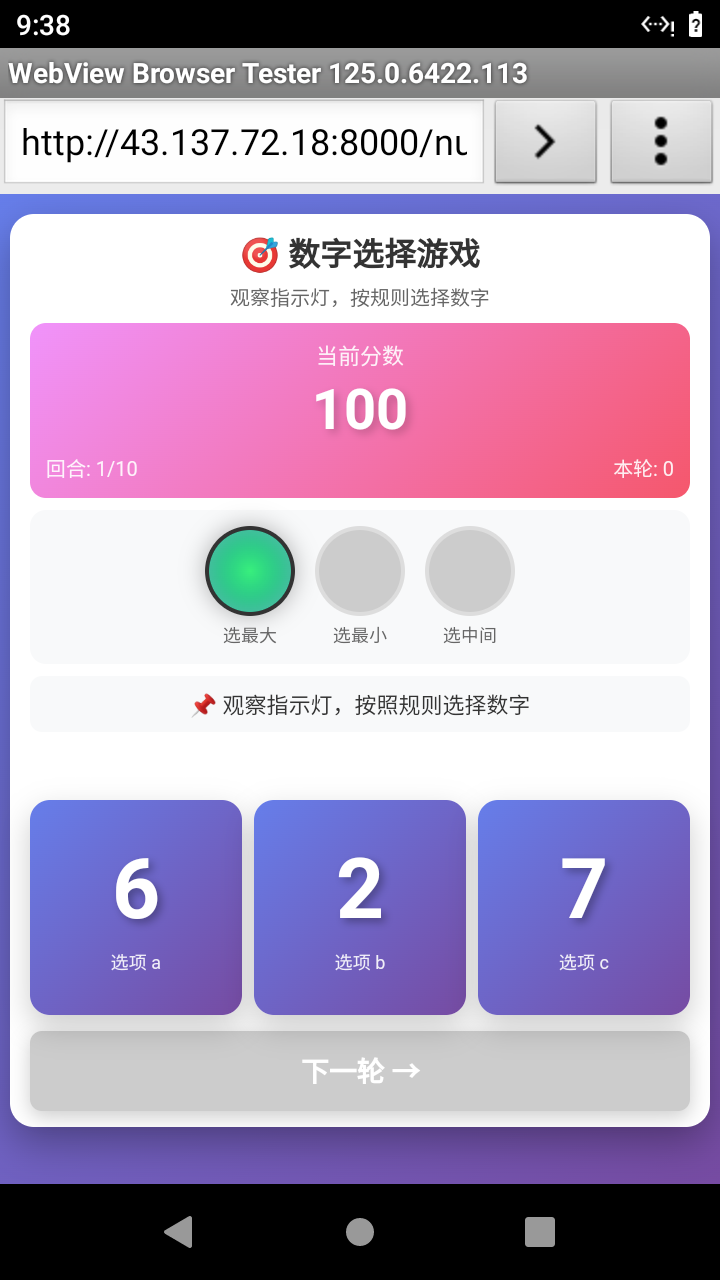

Select the correct number based on the traffic light color.
Answer: 2